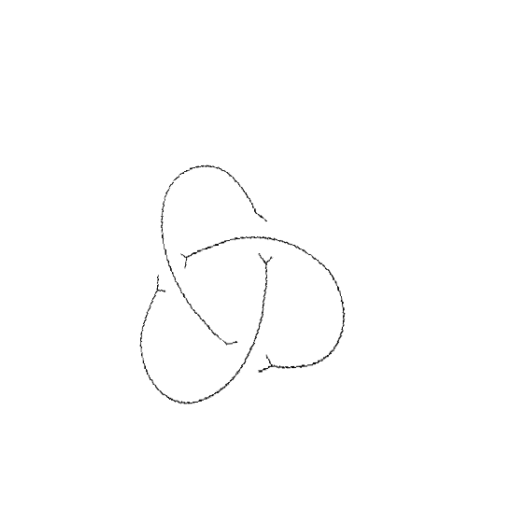
Crossing number: 3